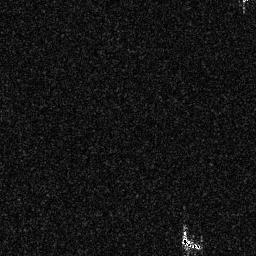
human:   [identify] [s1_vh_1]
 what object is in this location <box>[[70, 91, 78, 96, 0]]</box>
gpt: <ref>1 small ship at the bottom right</ref>